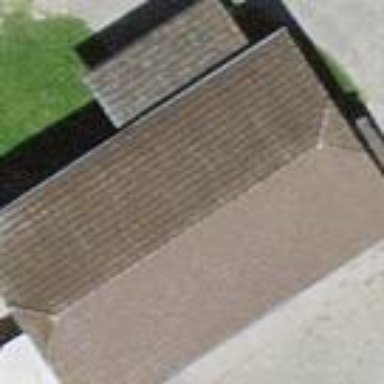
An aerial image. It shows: Rural barn.